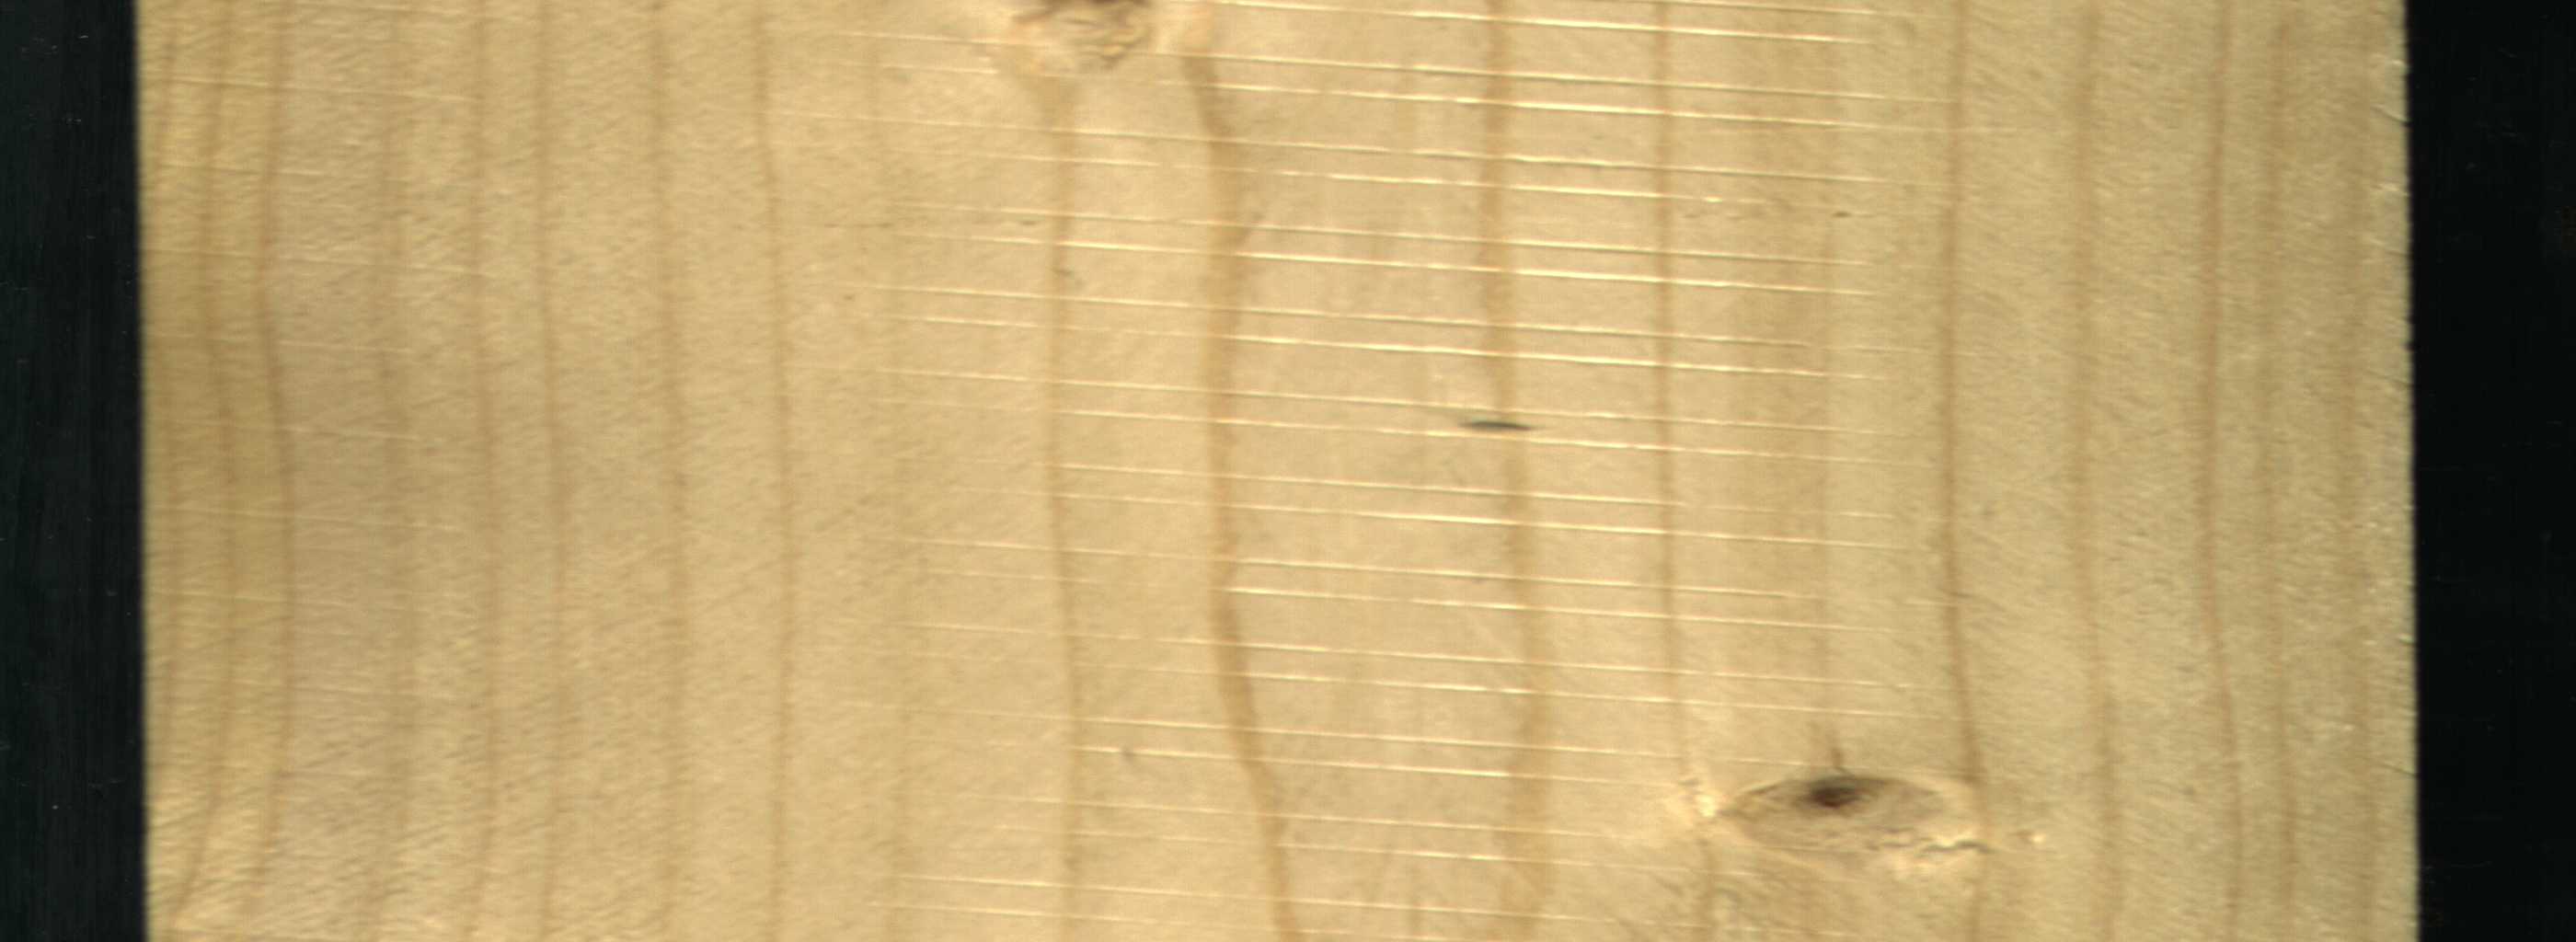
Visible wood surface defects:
Live_Knot
Live_Knot
Live_Knot